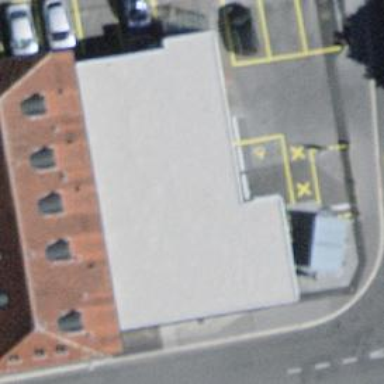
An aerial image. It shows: Supermarket.